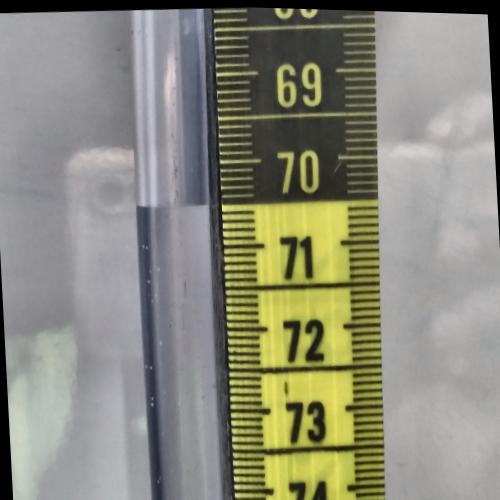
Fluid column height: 70.5 cm